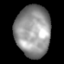
Tissue: lung
Cell type: Myeloid cells
Senescence score: 0.2229
Nuclear area (px): 1758
Mean DAPI intensity: 148.312